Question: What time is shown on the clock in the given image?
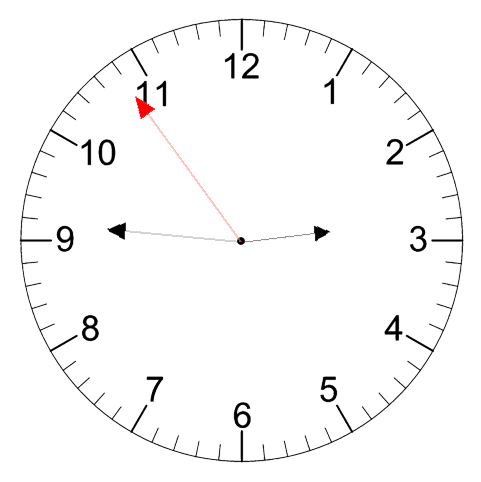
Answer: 02:45:54